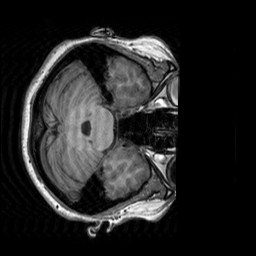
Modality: T1w
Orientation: axial
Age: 30
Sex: female
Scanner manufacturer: siemens
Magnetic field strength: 3 T
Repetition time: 2.3 s
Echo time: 0.00303 s